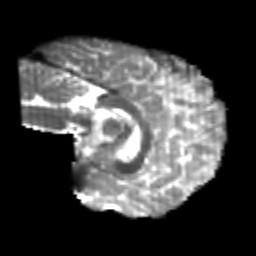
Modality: T2w
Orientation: sagittal
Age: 23
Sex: male
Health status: healthy
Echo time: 0.074 s